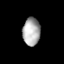
Tissue: lung
Cell type: T cells
Senescence score: 0.2416
Nuclear area (px): 472
Mean DAPI intensity: 174.201